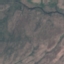
Label: HerbaceousVegetation